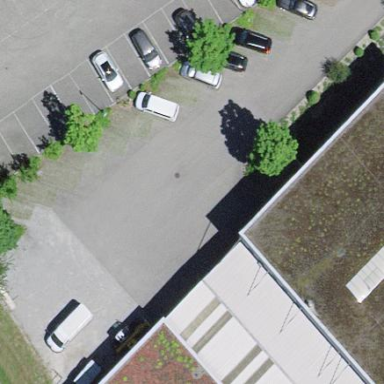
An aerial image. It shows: Parking area with surface.